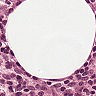
Metastatic tissue present: no